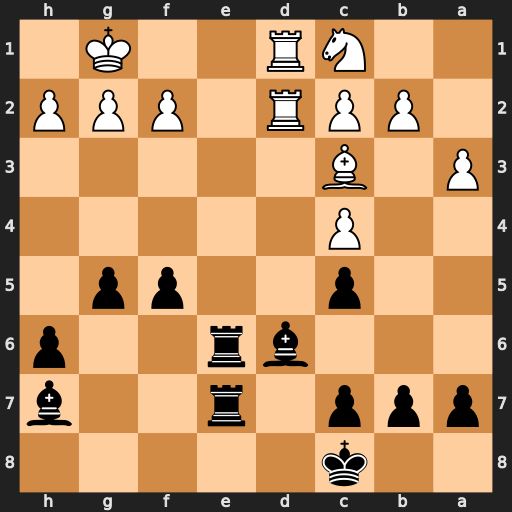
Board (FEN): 2k5/ppp1r2b/3br2p/2p2pp1/2P5/P1B5/1PPR1PPP/2NR2K1
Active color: b
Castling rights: -
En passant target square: -
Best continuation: Re1+ Rxe1 Rxe1#